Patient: sex M, age 75
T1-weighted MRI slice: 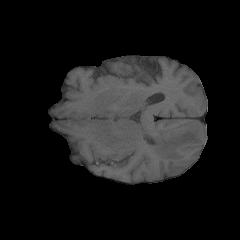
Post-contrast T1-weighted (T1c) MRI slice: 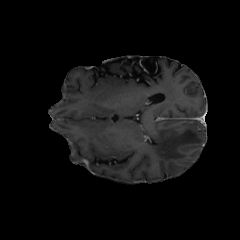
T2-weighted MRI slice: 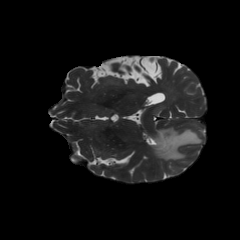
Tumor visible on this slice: yes
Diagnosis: Glioblastoma, IDH-wildtype
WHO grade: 4